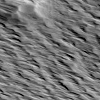
Atmospheric dust classification: not_dusty